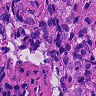
Metastatic tissue present: yes